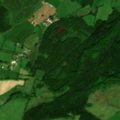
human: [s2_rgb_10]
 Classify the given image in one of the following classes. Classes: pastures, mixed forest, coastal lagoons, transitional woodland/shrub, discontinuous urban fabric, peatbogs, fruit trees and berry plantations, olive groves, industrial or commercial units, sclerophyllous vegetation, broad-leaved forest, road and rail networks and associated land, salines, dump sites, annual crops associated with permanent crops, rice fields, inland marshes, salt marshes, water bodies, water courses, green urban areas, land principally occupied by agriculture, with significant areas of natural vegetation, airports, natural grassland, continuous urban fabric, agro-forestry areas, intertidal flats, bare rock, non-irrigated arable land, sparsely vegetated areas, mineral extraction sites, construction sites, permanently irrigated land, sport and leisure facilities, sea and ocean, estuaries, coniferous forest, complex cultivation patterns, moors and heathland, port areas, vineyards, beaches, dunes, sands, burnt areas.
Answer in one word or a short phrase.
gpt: pastures, broad-leaved forest, mixed forest